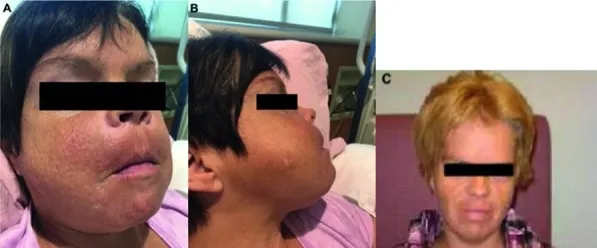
Facial morphology changes. Panels A and B are current photographs, whereas panel C is from 10 years earlier at start of dialysis.
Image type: medical_photograph (oral_photograph)